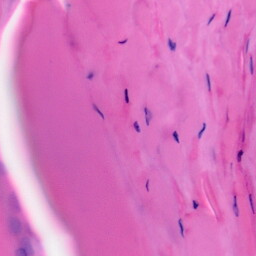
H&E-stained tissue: Skin